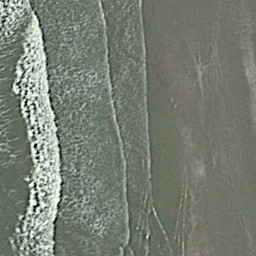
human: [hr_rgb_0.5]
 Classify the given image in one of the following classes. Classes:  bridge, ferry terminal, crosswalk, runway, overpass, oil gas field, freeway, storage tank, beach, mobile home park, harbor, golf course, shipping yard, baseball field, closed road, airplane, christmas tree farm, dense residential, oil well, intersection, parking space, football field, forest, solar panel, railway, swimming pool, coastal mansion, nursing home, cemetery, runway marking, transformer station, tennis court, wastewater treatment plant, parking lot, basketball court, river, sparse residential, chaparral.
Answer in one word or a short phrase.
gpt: beach